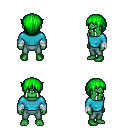
a pixel art fantasy rpg character, male body template, orc, green skin, teal long-sleeve shirt, teal pants, green plain hairstyle, white cloth bandages, four views (front, back, left, right), 2x2 character sprite sheet, small pixel art, hard edges, no anti-aliasing